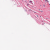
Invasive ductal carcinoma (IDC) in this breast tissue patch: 0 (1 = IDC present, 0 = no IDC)